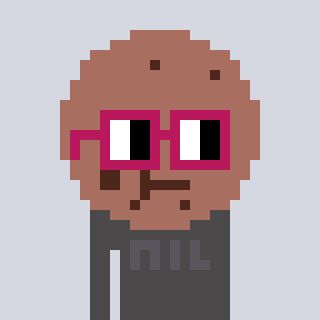
a pixel art character with square dark red glasses, a cookie-shaped head and a grayscale-colored body on a cool background